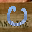
Label: 0